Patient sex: F
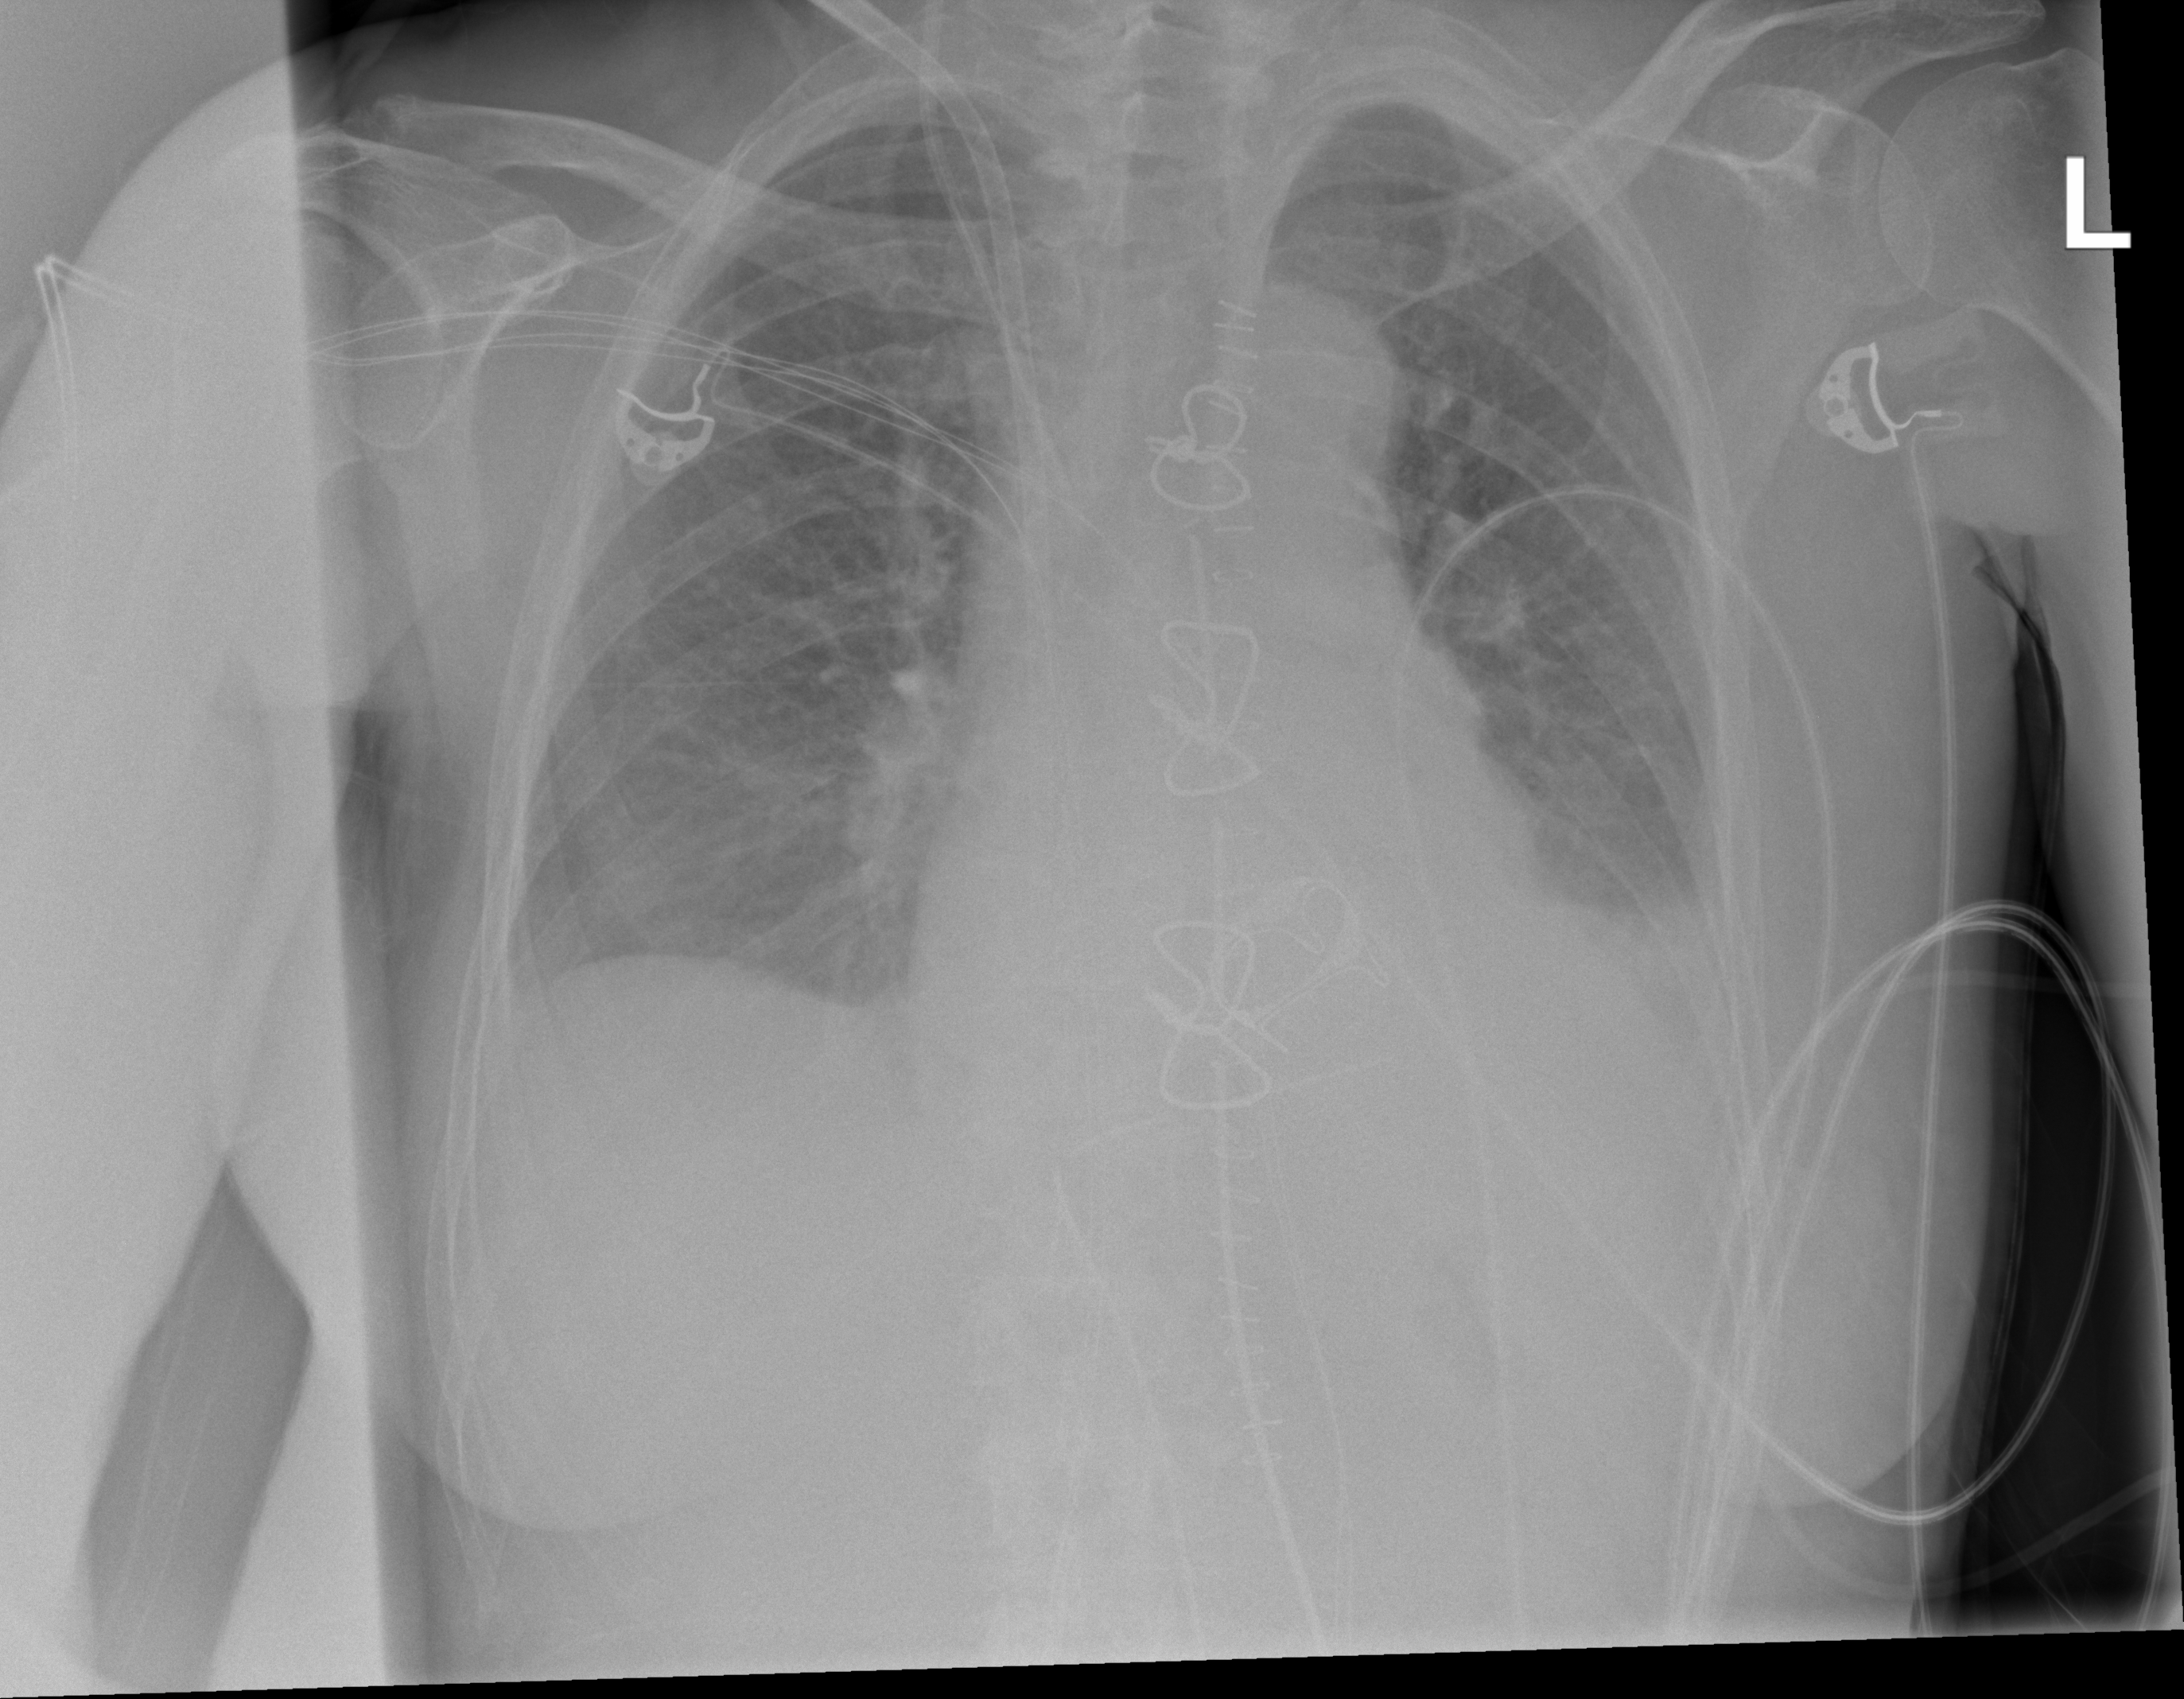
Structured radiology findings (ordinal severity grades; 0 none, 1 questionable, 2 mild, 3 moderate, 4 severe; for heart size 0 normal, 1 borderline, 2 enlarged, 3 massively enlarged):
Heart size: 0
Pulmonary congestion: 1
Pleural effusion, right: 2
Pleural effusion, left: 2
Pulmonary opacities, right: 1
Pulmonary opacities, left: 1
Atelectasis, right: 0
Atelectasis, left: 2